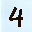
Label: 4